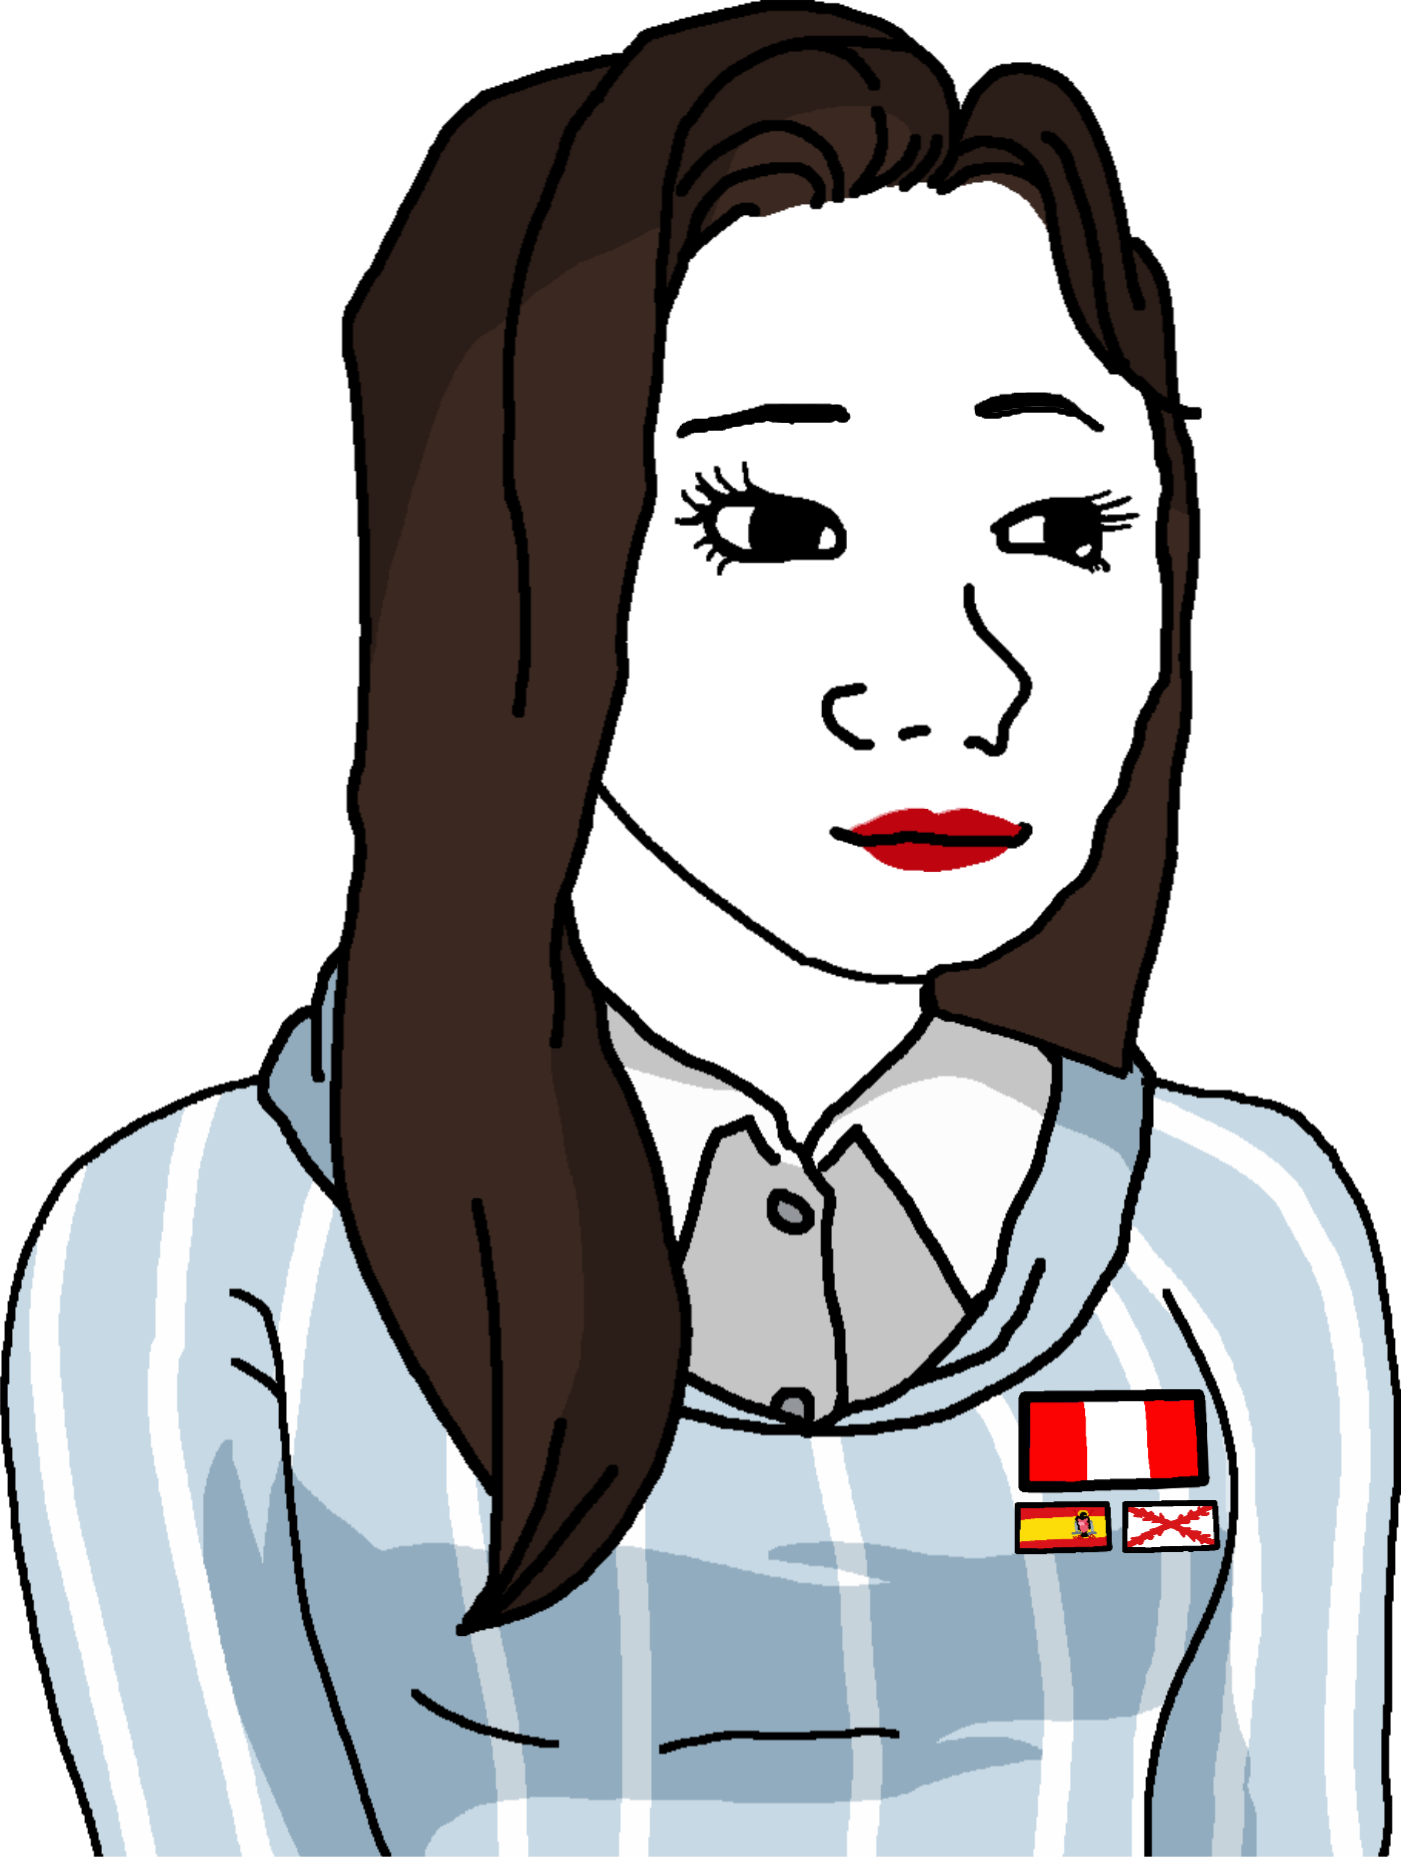
Label: 5_Trad_Wife